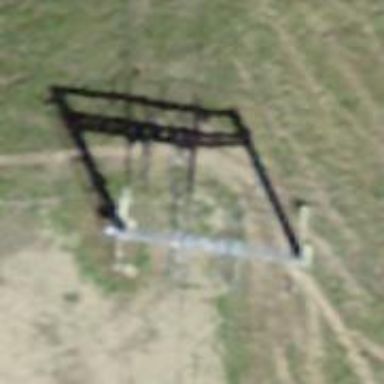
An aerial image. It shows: Pylon for aerialway.